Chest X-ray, AP view. Patient: 62 years old, sex M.
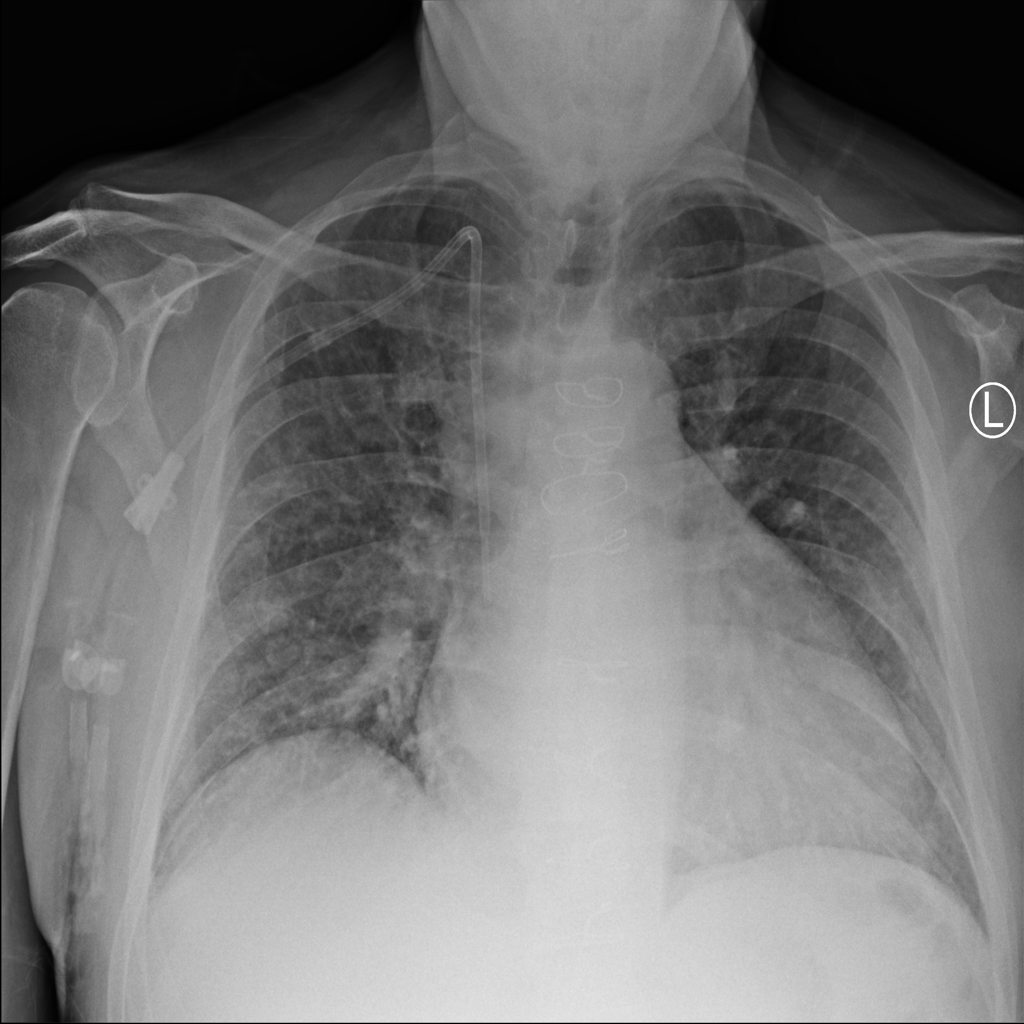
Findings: Cardiomegaly